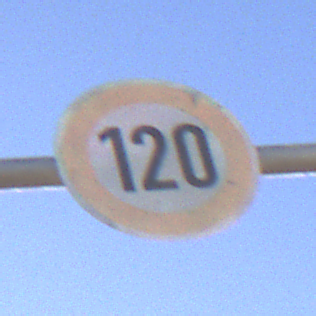
Verkehrszeichen: Geschwindigkeit120
Umgebung: Outdoor, Nature
Tageszeit: SunriseSunset
Wetter: Clear
Licht: Natural
Jahreszeit: NotSpecified
Kontrast: HighContrast